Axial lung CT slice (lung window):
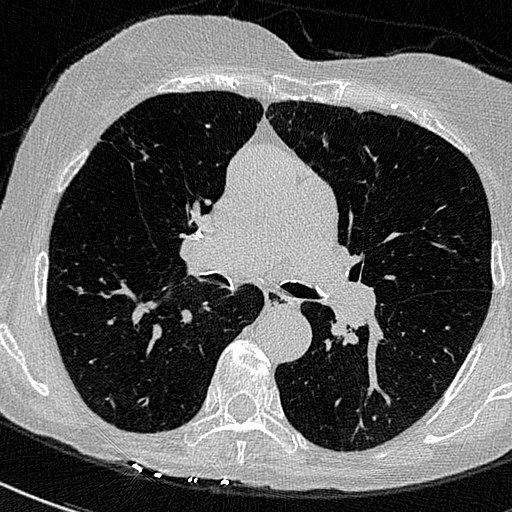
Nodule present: no